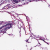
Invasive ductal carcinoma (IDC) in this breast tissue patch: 0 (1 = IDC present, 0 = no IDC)